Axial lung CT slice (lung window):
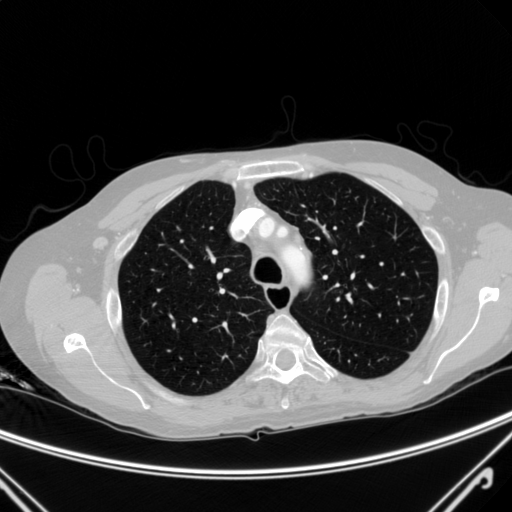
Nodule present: no